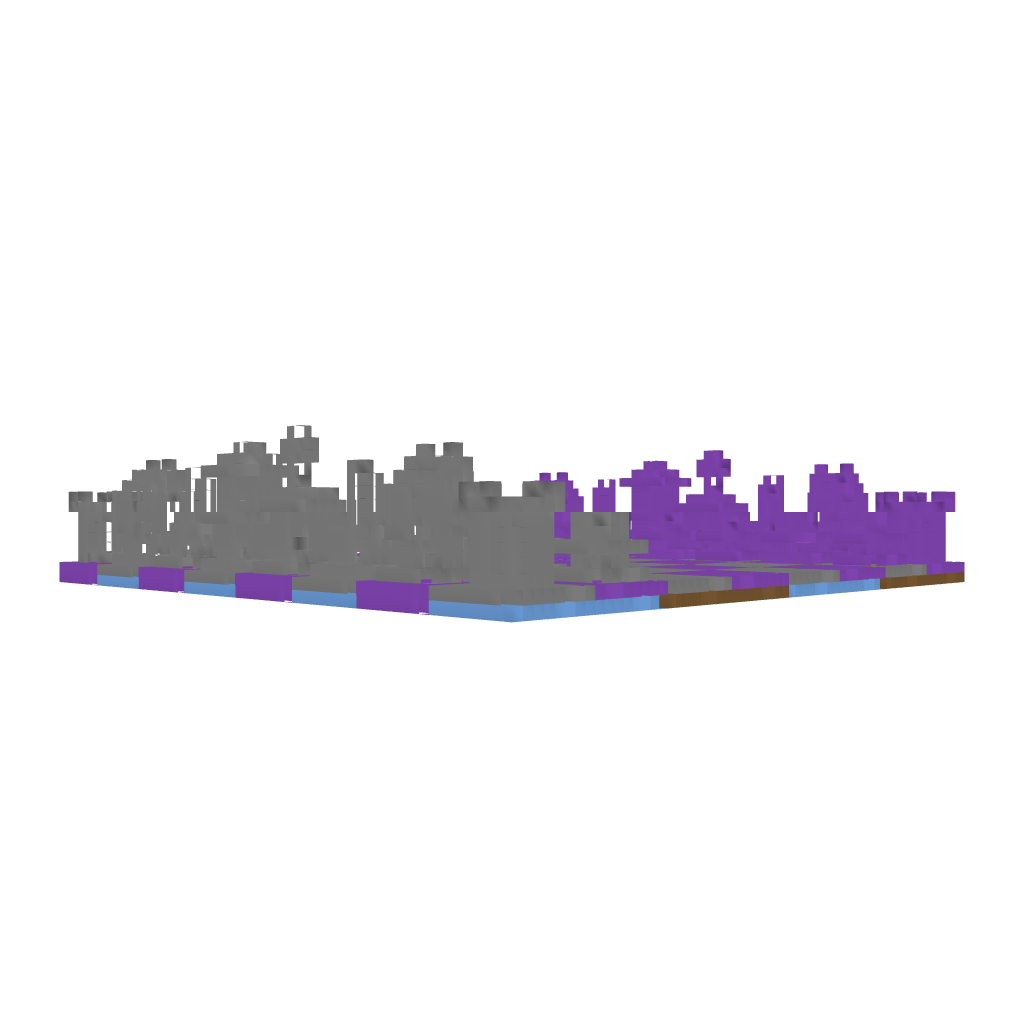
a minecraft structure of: chessboard bad low quality